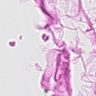
Metastatic tissue present: no